Interaction volume radius: 10 \u00c5
Interaction volume height: 10 \u00c5
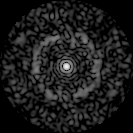
Disorder parameter: 0.8111